Question: Please see the two long linklabels below (please ignore the black lines above)
Linklabels' length is made dynamically during runtime, and as seen, could be that it's too long and overlapping other text we have (there is another text where you see 'Differences').

My questions are:
a) Can I limit the maximum length of a linklabel?
b) Is that possible to use a scrollbar with a linklabel (or any similar control) in case that it's too long? e.g. setting it to 200 pixels, and in case it's longer, the user has to scroll the horizontal scroller and see end of the text.
I'm using VB.NET on Visual Studio 2008
THANK YOU
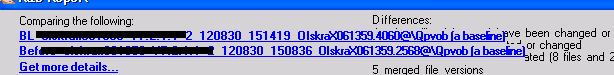
Answer: "a) Can I limit the maximum length of a linklabel?"
The label and the link is stored separately so you could use SubString to limit the length of your label to a specific amount of characters.
b) Is that possible to use a scrollbar with a linklabel (or any similar control) in case that it's too long? e.g. setting it to 200 pixels, and in case it's longer, the user has to scroll the horizontal scroller and see end of the text.
You could create a user control, set Autoscroll to true, put a linklabel inside the user control. Making sure that there is enough space below the label for a scrollbar, in case it becomes visible as your link label starts hanging out of the containing user control.
Hope this helps,
Gabor